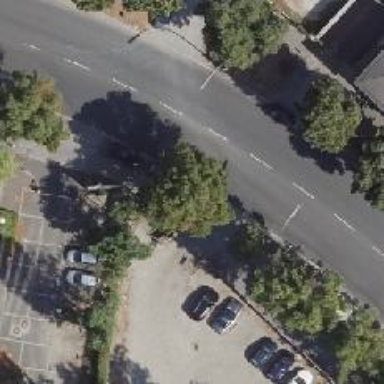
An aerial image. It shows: Broadleaved deciduous tree with parking obstacle nearby.